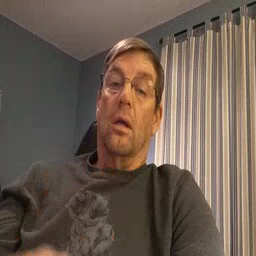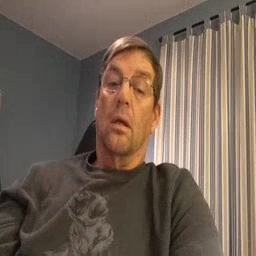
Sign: underwear